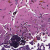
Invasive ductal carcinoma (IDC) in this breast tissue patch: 1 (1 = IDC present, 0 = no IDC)